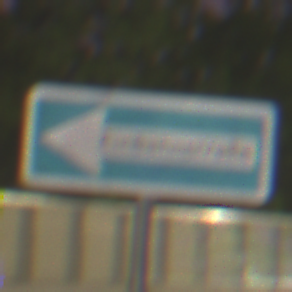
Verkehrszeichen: EinbahnstrasseLinksweisend
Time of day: SunriseSunset
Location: Outdoor (Urban)
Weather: PartlyCloudy
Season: NotSpecified
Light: Artificial